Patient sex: M
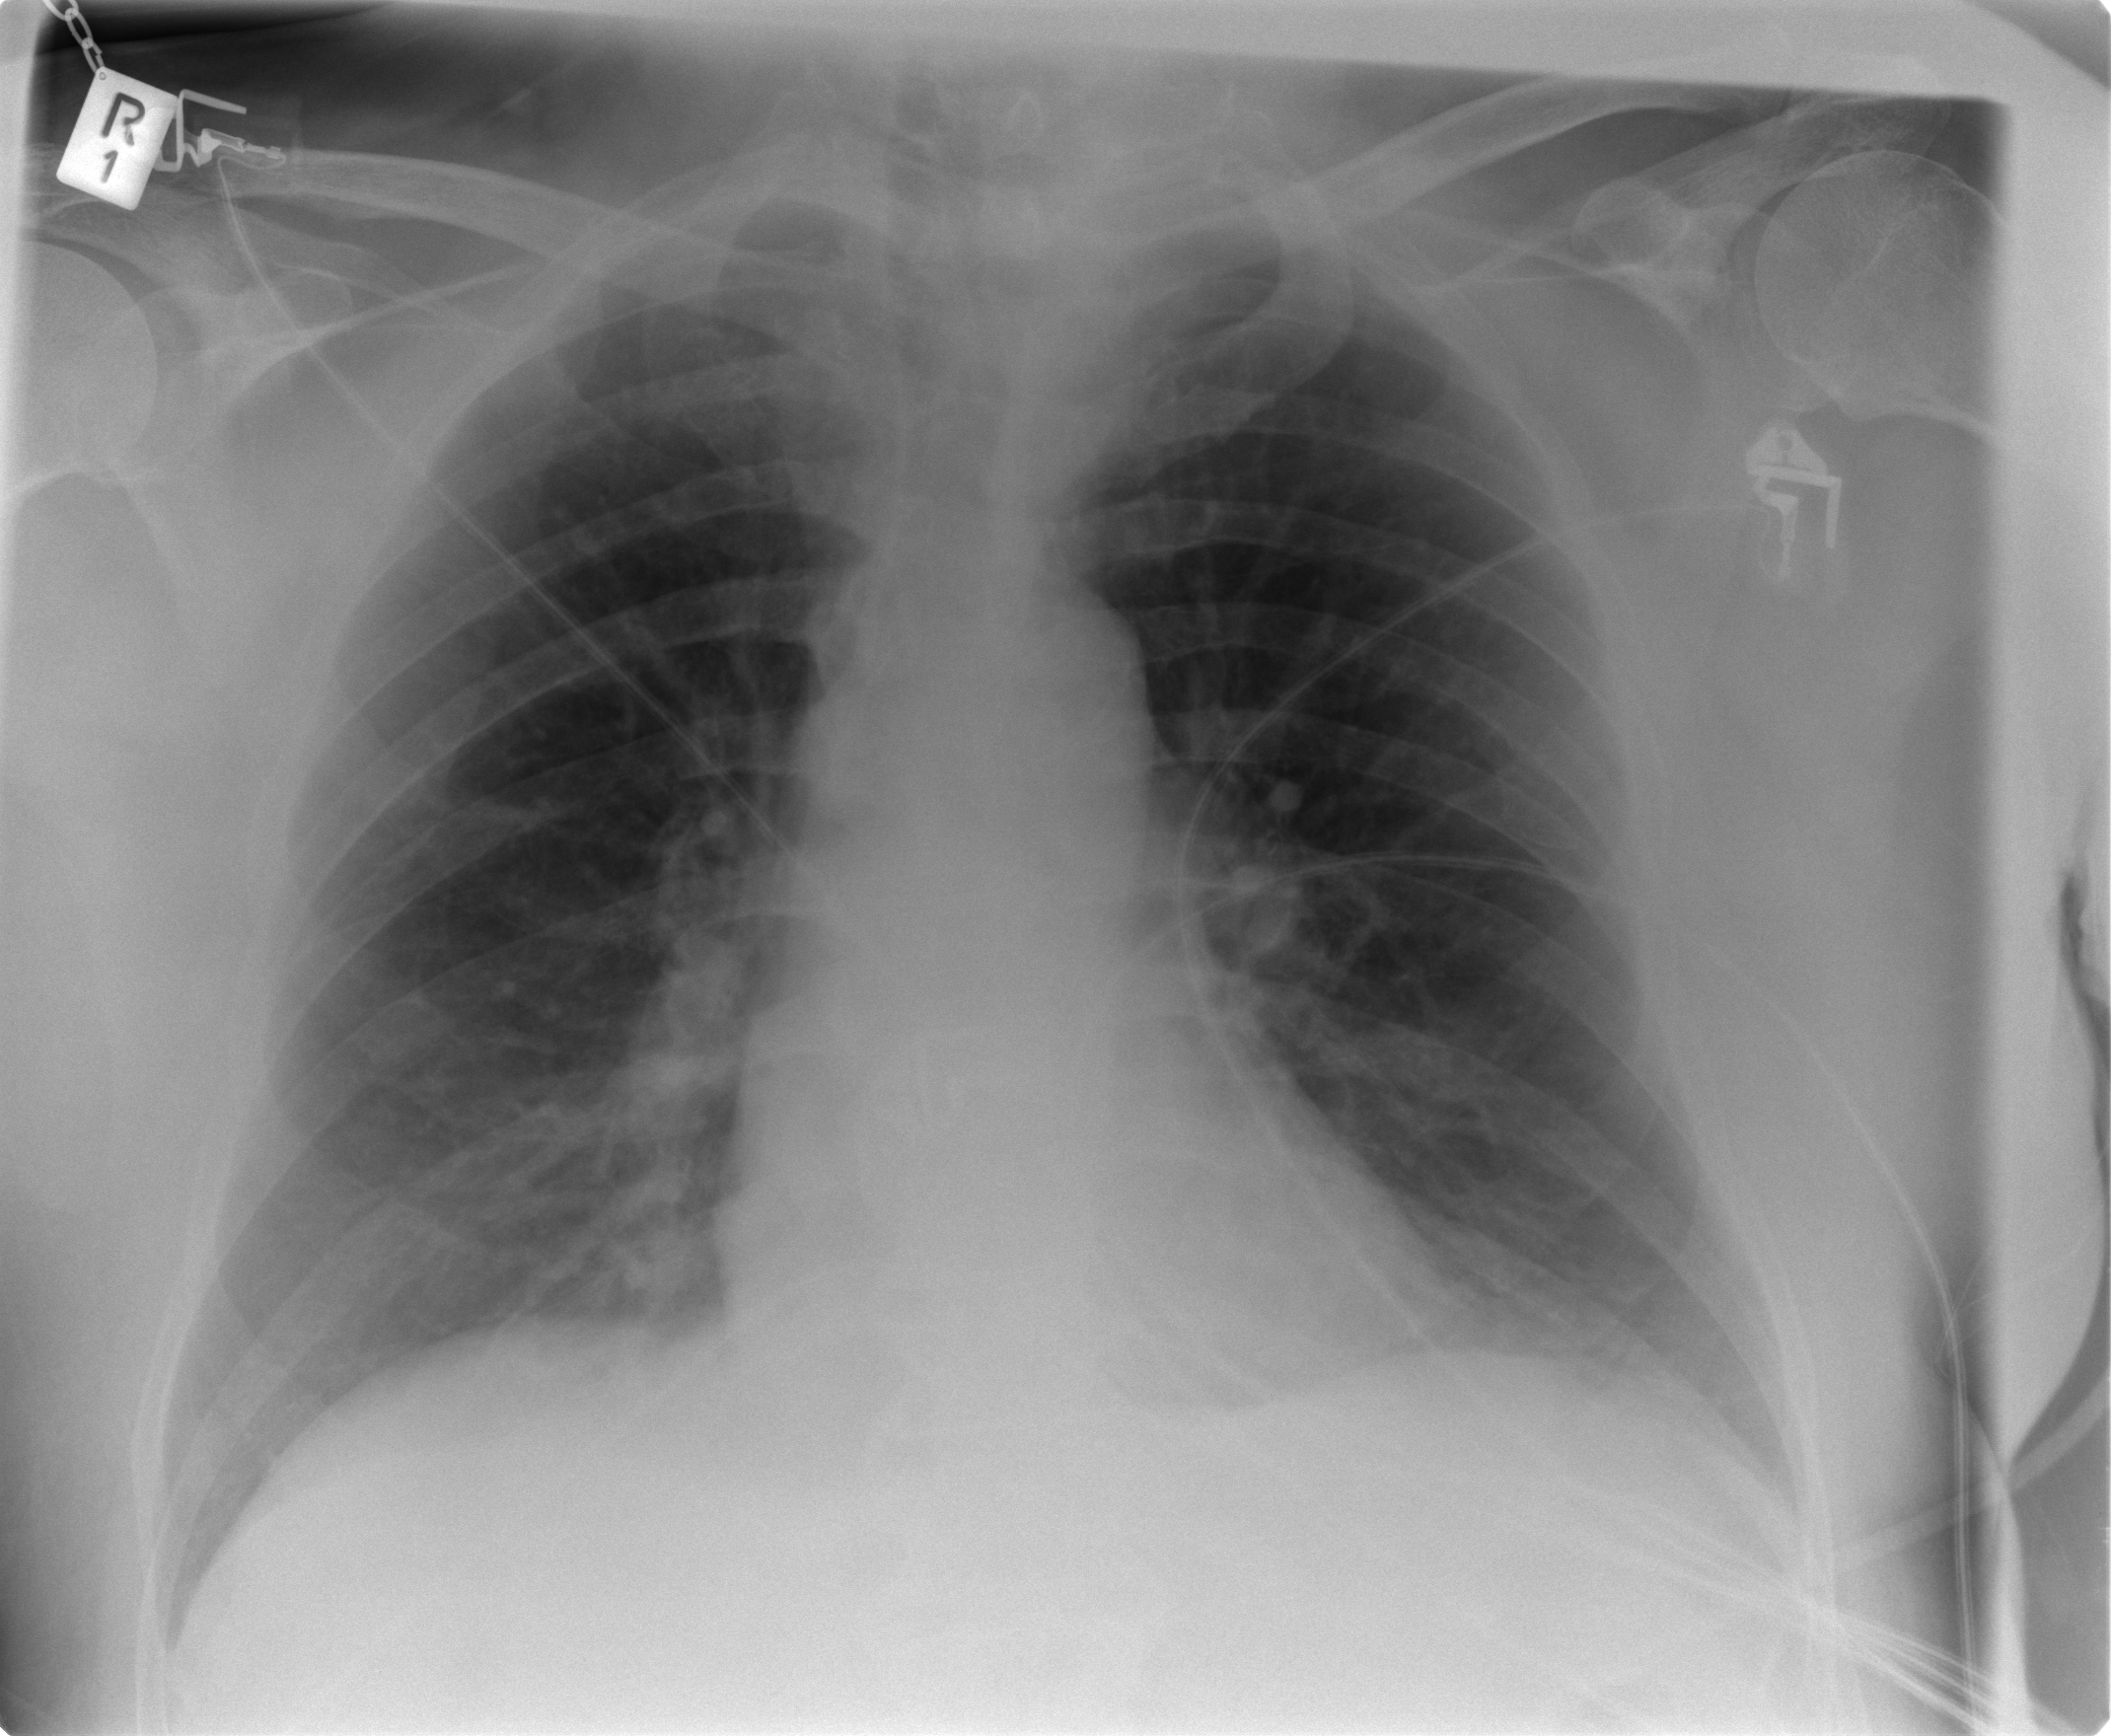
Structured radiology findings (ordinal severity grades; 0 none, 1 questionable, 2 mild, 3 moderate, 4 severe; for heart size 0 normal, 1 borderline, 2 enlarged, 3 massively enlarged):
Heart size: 0
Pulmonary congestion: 0
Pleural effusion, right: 0
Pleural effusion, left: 0
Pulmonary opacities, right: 0
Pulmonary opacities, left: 0
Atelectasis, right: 2
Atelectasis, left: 2